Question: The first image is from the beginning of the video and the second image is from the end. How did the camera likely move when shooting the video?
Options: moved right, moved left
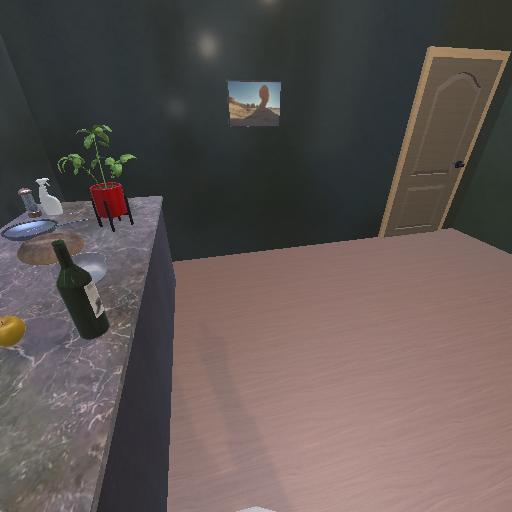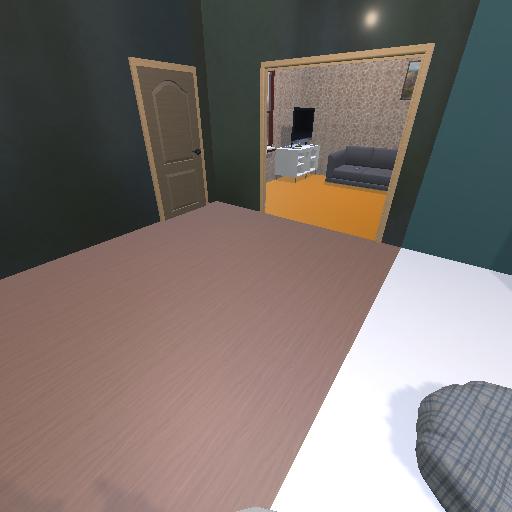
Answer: moved right